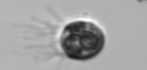
Label: Balanion